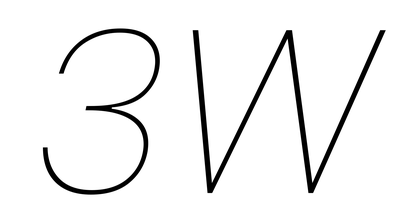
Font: Poppins-ThinItalic